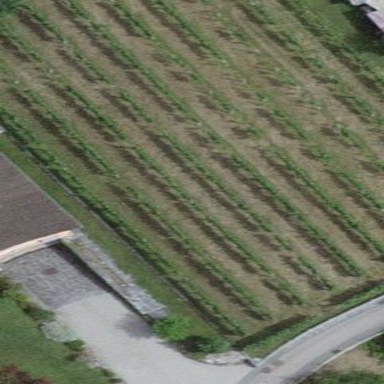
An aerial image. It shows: Vineyard with grape crops.